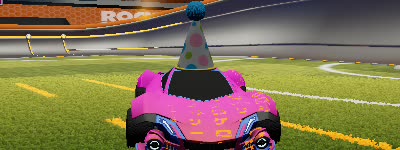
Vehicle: werewolf